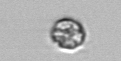
Label: coccolithophorid